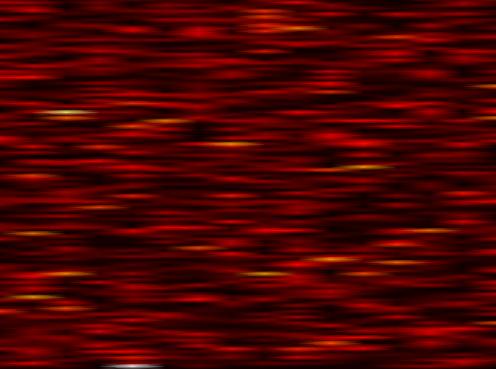
Label: FBMC